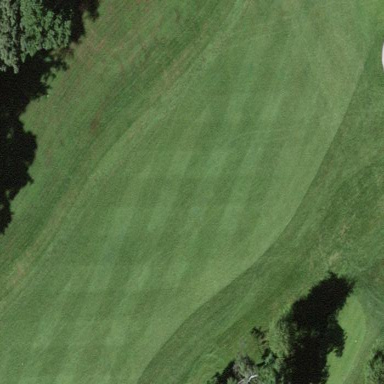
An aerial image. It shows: Golf fairway surrounded by grass.